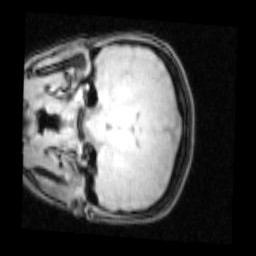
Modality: PDw
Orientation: coronal
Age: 17
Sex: female
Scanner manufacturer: siemens
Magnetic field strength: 3 T
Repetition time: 0.25 s
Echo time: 0.00103 s